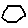
Label: hexagon